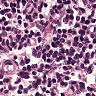
Metastatic tissue present: no